Question: I have 4 buttons in my android app activity. This is what it looks like:

As you can see, the textViews at the bottom of the screen display the x and y coordinates. The coordinates are in reference to a relative layout. (See below given code)
Now, what I want to do is get the x and y coordinates of the 4 buttons at runtime and then figure out if my finger is touching the buttons while moving or not. In simple words, I want to press the buttons by swiping my finger over them instead of lifting and touching. How can I achieve it? I want to implement it in my piano application.
I was able to get the coordinates on screen and they change as I move my finger.
So, my question is :
'''
<RelativeLayout
xmlns:android="http://schemas.android.com/apk/res/android"
android:layout_width="match_parent"
android:layout_height="match_parent"
android:background="#ffffff"
android:id="@+id/relativelayout">
<TextView
android:layout_width="wrap_content"
android:layout_height="wrap_content"
android:textAppearance="?android:attr/textAppearanceMedium"
android:text="Y Cord : "
android:layout_marginLeft="10dp"
android:layout_marginBottom="10dp"
android:id="@+id/textView"
android:layout_alignParentBottom="true"
android:layout_alignParentLeft="true" />
<TextView
android:layout_width="wrap_content"
android:layout_height="wrap_content"
android:textAppearance="?android:attr/textAppearanceMedium"
android:text="X Cord : "
android:layout_marginLeft="10dp"
android:layout_marginBottom="10dp"
android:id="@+id/textView2"
android:layout_above="@+id/textView"
android:layout_alignParentLeft="true" />
<TextView
android:layout_width="wrap_content"
android:layout_height="wrap_content"
android:textAppearance="?android:attr/textAppearanceMedium"
android:id="@+id/textView3"
android:textColor="#000000"
android:layout_below="@+id/textView2"
android:layout_toRightOf="@+id/textView" />
<TextView
android:layout_width="wrap_content"
android:layout_height="wrap_content"
android:textAppearance="?android:attr/textAppearanceMedium"
android:id="@+id/textView4"
android:textColor="#000000"
android:layout_marginBottom="10dp"
android:layout_above="@+id/textView"
android:layout_toRightOf="@+id/textView" />
<Button
android:layout_width="wrap_content"
android:layout_height="wrap_content"
android:text="New Button"
android:id="@+id/button"
android:textColor="#000000"
android:layout_alignParentTop="true"
android:layout_alignParentLeft="true"
android:layout_alignParentRight="true" />
<Button
android:layout_width="wrap_content"
android:layout_height="wrap_content"
android:text="New Button"
android:textColor="#000000"
android:id="@+id/button2"
android:layout_below="@+id/button"
android:layout_alignParentLeft="true"
android:layout_alignParentRight="true" />
<Button
android:layout_width="wrap_content"
android:layout_height="wrap_content"
android:text="New Button"
android:textColor="#000000"
android:id="@+id/button3"
android:layout_below="@+id/button2"
android:layout_alignParentLeft="true"
android:layout_alignParentRight="true" />
<Button
android:layout_width="wrap_content"
android:layout_height="wrap_content"
android:text="New Button"
android:id="@+id/button4"
android:textColor="#000000"
android:layout_below="@+id/button3"
android:layout_alignParentLeft="true"
android:layout_alignParentRight="true" />
</RelativeLayout>
'''
'''
public class MainActivity extends Activity {
@Override
protected void onCreate(Bundle savedInstanceState) {
super.onCreate(savedInstanceState);
setContentView(R.layout.activity_main);
final TextView xcordview = (TextView) findViewById(R.id.textView4);
final TextView ycordview = (TextView) findViewById(R.id.textView3);
RelativeLayout touchview = (RelativeLayout) findViewById(R.id.relativelayout);
touchview.setOnTouchListener(new View.OnTouchListener() {
@Override
public boolean onTouch(View v, MotionEvent event) {
xcordview.setText(String.valueOf(event.getX()));
ycordview.setText(String.valueOf(event.getY()));
return true;
}
});
}
}
'''
Thank you all very very much!
Update:
'''
public class MainActivity extends Activity {
RelativeLayout touchview;
@Override
protected void onCreate(Bundle savedInstanceState) {
super.onCreate(savedInstanceState);
setContentView(R.layout.activity_main);
final TextView xcordview = (TextView) findViewById(R.id.textView4);
final TextView ycordview = (TextView) findViewById(R.id.textView3);
touchview = (RelativeLayout) findViewById(R.id.relativelayout);
touchview.setOnTouchListener(new View.OnTouchListener() {
@Override
public boolean onTouch(View v, MotionEvent event) {
xcordview.setText(String.valueOf(event.getX()));
ycordview.setText(String.valueOf(event.getY()));
for(int i = 0; i < touchview.getChildCount(); i++){
if(checkInterSection(touchview.getChildAt(i), event.getRawX(), event.getRawY())){
Button button = (Button) findViewById(R.id.button);
button.setBackgroundColor(Color.BLUE);
break;
}
}
return true;
}
});
}
private boolean checkInterSection(View view, float rawX, float rawY) {
int[] location = new int[2];
view.getLocationOnScreen(location);
int x = location[0];
int y = location[1];
int width = view.getWidth();
int height = view.getHeight();
//Check the intersection of point with rectangle achieved
return (!(rawX < x || rawY > x + width || rawY < y || rawY > y + height));
}
}
'''
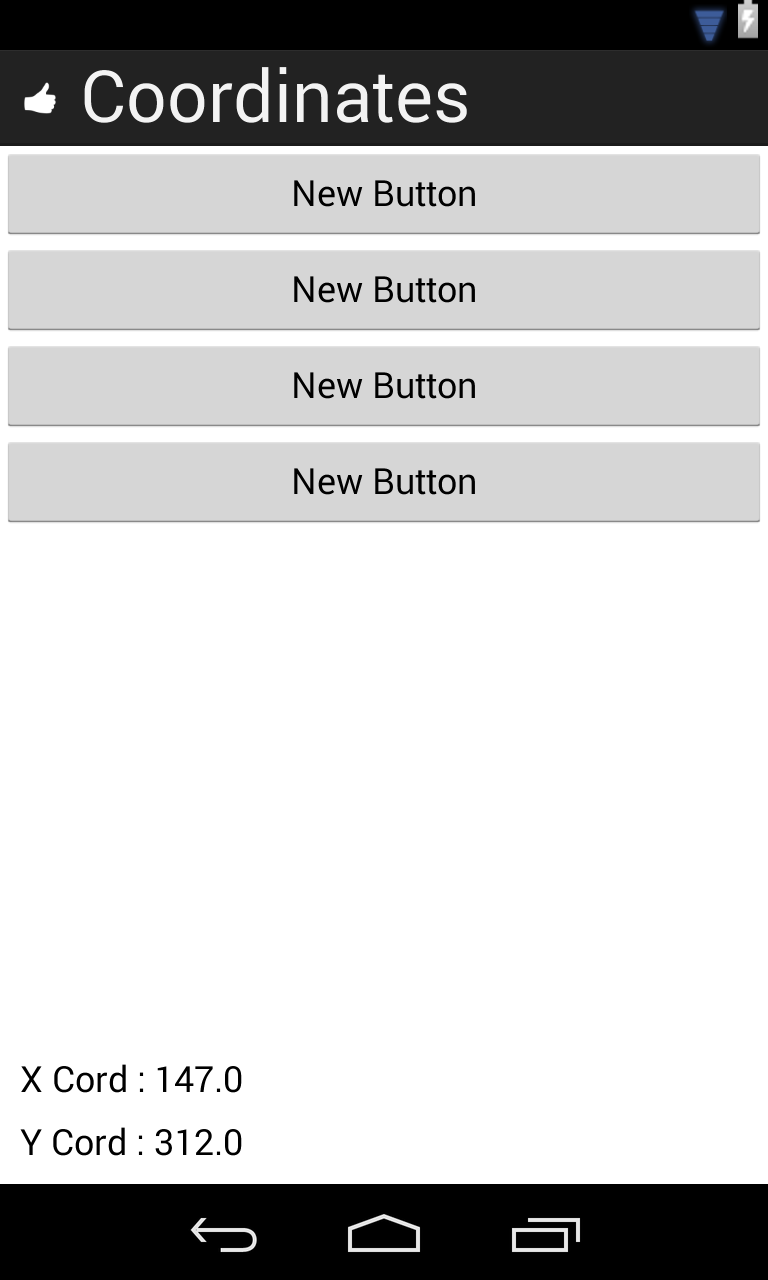
Answer: '''
package com.example.touch;
import android.app.Activity;
import android.os.Bundle;
import android.view.MotionEvent;
import android.view.View;
import android.widget.Button;
import android.widget.RelativeLayout;
import android.widget.TextView;
public class MainActivity extends Activity {
Button b1, b2, b3, b4;
int b1x1, b1x2, b1y1, b1y2;
private TextView xcordview;
private TextView ycordview;
private TextView buttonIndicator;
private RelativeLayout touchview;
private static int defaultStates[];
private Button mLastButton;
private final static int[] STATE_PRESSED = {
android.R.attr.state_pressed,
android.R.attr.state_focused
| android.R.attr.state_enabled };
@Override
protected void onCreate(Bundle savedInstanceState) {
super.onCreate(savedInstanceState);
setContentView(R.layout.activity_main);
xcordview = (TextView) findViewById(R.id.textView4);
ycordview = (TextView) findViewById(R.id.textView3);
buttonIndicator = (TextView) findViewById(R.id.button_indicator);
touchview = (RelativeLayout) findViewById(R.id.relativelayout);
b1 = (Button) findViewById(R.id.button1);
b2 = (Button) findViewById(R.id.button2);
b3 = (Button) findViewById(R.id.button3);
b4 = (Button) findViewById(R.id.button4);
defaultStates = b1.getBackground().getState();
}
@Override
protected void onResume() {
// TODO Auto-generated method stub
super.onResume();
touchview.setOnTouchListener(new View.OnTouchListener() {
private boolean isInside = false;
@Override
public boolean onTouch(View v, MotionEvent event) {
int x = (int) event.getX();
int y = (int) event.getY();
xcordview.setText(String.valueOf(x));
ycordview.setText(String.valueOf(y));
for (int i = 0; i < touchview.getChildCount(); i++) {
View current = touchview.getChildAt(i);
if (current instanceof Button) {
Button b = (Button) current;
if (!isPointWithin(x, y, b.getLeft(), b.getRight(), b.getTop(),
b.getBottom())) {
b.getBackground().setState(defaultStates);
}
if (isPointWithin(x, y, b.getLeft(), b.getRight(), b.getTop(),
b.getBottom())) {
b.getBackground().setState(STATE_PRESSED);
if (b != mLastButton) {
mLastButton = b;
buttonIndicator.setText(mLastButton.getText());
}
}
}
}
return true;
}
});
}
@Override
public void onWindowFocusChanged(boolean hasFocus) {
// TODO Auto-generated method stub
super.onWindowFocusChanged(hasFocus);
}
static boolean isPointWithin(int x, int y, int x1, int x2, int y1, int y2) {
return (x <= x2 && x >= x1 && y <= y2 && y >= y1);
}
}
'''
layout file
'''
<RelativeLayout xmlns:android="http://schemas.android.com/apk/res/android"
android:id="@+id/relativelayout"
android:layout_width="match_parent"
android:layout_height="match_parent"
android:background="#ffffff" >
<TextView
android:id="@+id/textView"
android:layout_width="wrap_content"
android:layout_height="wrap_content"
android:layout_alignParentBottom="true"
android:layout_alignParentLeft="true"
android:layout_marginBottom="10dp"
android:layout_marginLeft="10dp"
android:text="Y Cord : "
android:textAppearance="?android:attr/textAppearanceMedium" />
<TextView
android:id="@+id/textView2"
android:layout_width="wrap_content"
android:layout_height="wrap_content"
android:layout_above="@+id/textView"
android:layout_alignParentLeft="true"
android:layout_marginBottom="10dp"
android:layout_marginLeft="10dp"
android:text="X Cord : "
android:textAppearance="?android:attr/textAppearanceMedium" />
<TextView
android:id="@+id/textView3"
android:layout_width="wrap_content"
android:layout_height="wrap_content"
android:layout_below="@+id/textView2"
android:layout_toRightOf="@+id/textView"
android:textAppearance="?android:attr/textAppearanceMedium"
android:textColor="#000000" />
<TextView
android:id="@+id/textView4"
android:layout_width="wrap_content"
android:layout_height="wrap_content"
android:layout_above="@+id/textView"
android:layout_marginBottom="10dp"
android:layout_toRightOf="@+id/textView"
android:textAppearance="?android:attr/textAppearanceMedium"
android:textColor="#000000" />
<Button
android:id="@+id/button1"
android:layout_width="wrap_content"
android:layout_height="wrap_content"
android:layout_alignParentLeft="true"
android:layout_alignParentRight="true"
android:layout_alignParentTop="true"
android:text="B1"
android:textColor="#000000" />
<Button
android:id="@+id/button2"
android:layout_width="wrap_content"
android:layout_height="wrap_content"
android:layout_alignParentLeft="true"
android:layout_alignParentRight="true"
android:layout_below="@+id/button1"
android:text="B2"
android:textColor="#000000" />
<Button
android:id="@+id/button3"
android:layout_width="wrap_content"
android:layout_height="wrap_content"
android:layout_alignParentLeft="true"
android:layout_alignParentRight="true"
android:layout_below="@+id/button2"
android:text="B3"
android:textColor="#000000" />
<Button
android:id="@+id/button4"
android:layout_width="wrap_content"
android:layout_height="wrap_content"
android:layout_alignParentLeft="true"
android:layout_alignParentRight="true"
android:layout_below="@+id/button3"
android:text="B4"
android:textColor="#000000" />
<TextView
android:id="@+id/button_indicator"
android:layout_width="wrap_content"
android:layout_height="wrap_content"
android:layout_alignParentRight="true"
android:layout_alignTop="@+id/textView4"
android:layout_marginRight="33dp"
android:text="No one"
android:textAppearance="?android:attr/textAppearanceLarge" />
<TextView
android:id="@+id/textView1"
android:layout_width="wrap_content"
android:layout_height="wrap_content"
android:layout_alignBaseline="@+id/button_indicator"
android:layout_alignBottom="@+id/button_indicator"
android:layout_marginRight="29dp"
android:layout_toLeftOf="@+id/button_indicator"
android:text="Entered: "
android:textAppearance="?android:attr/textAppearanceLarge" />
</RelativeLayout>
'''